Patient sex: M
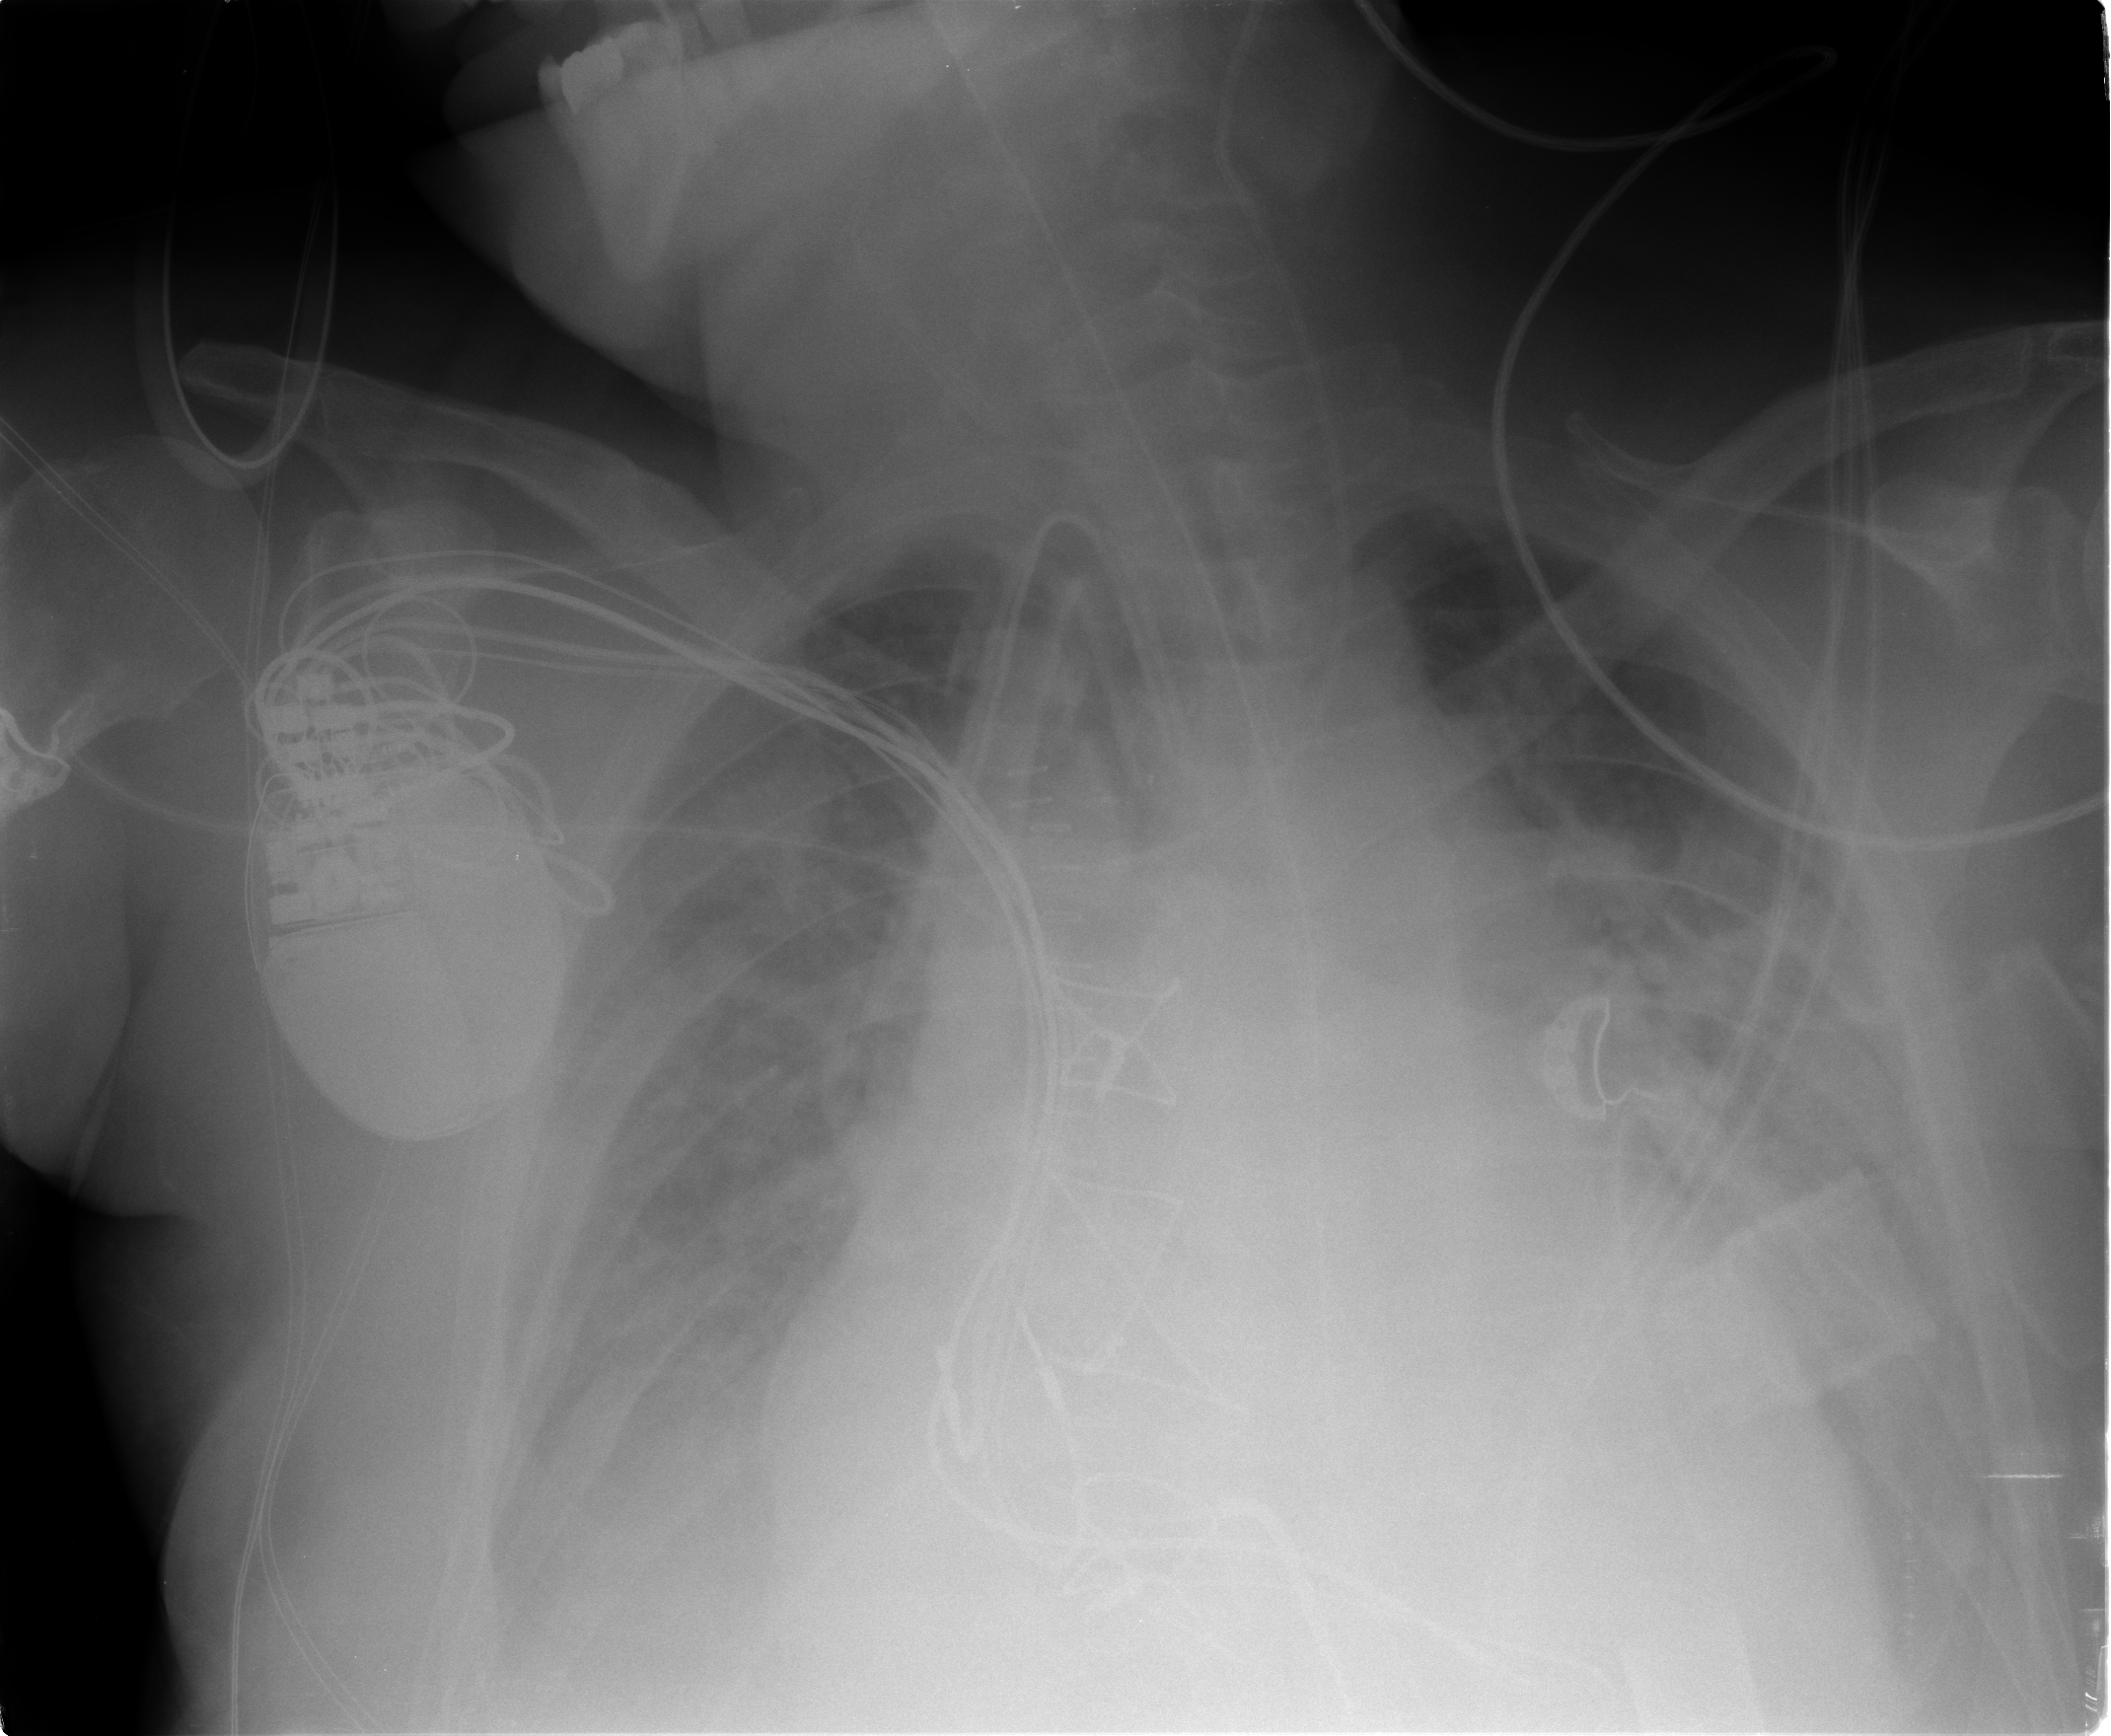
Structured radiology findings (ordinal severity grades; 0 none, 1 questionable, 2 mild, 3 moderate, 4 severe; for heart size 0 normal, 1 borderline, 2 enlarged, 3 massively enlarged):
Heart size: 2
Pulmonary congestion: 3
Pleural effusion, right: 2
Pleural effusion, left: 2
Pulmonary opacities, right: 2
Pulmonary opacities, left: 2
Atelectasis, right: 2
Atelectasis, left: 2